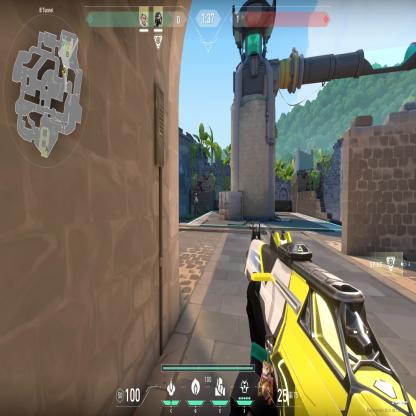
Label: teammate